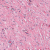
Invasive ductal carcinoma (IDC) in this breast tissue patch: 0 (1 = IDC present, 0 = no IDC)